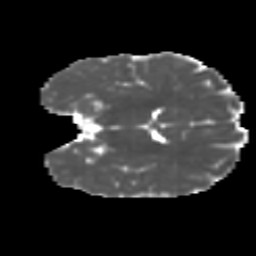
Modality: MD
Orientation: coronal
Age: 9
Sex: female
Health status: ill
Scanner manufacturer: ge
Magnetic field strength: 3 T
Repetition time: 6.752 s
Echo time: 0.079 s